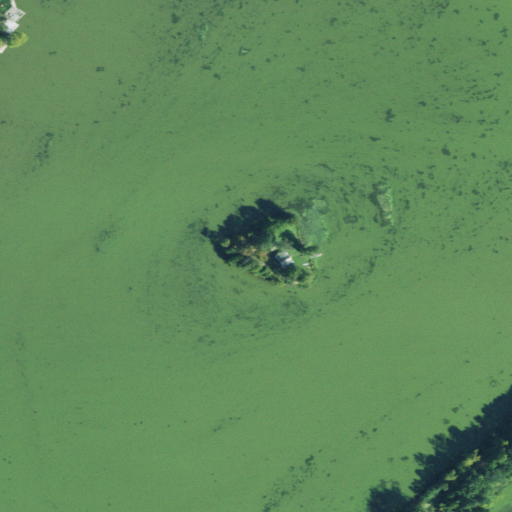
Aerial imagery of island in Ohio named Fawn Island containing open water, grassland, and herbaceous wetlands